Гладкая наклонная плоскость образует угол $\alpha$ с горизонтом. Поверхность наклонной плоскости плавно переходит в два касающихся её невесомых блока $1$ и $2$, радиус которых можно считать пренебрежимо малым.Через блоки перекинута гибкая верёвка с постоянной линейной плотностью массы $\lambda$, концы которой изначально расположены на одной горизонтали. Длина свисающей слева части верёвки равна $L_1$, а длина участка наклонной плоскости — $L$. Ускорение свободного падения $g$. Обозначим за $x$ перемещение вниз левого конца верёвки от начального положения (см.рис).Данная задача посвящена изучению динамики верёвки.
Часть A. Невесомые блоки (7.5 балла) Верёвку выводят из положения равновесия, сообщив ей малую скорость так, что её левый конец начал опускаться. Считайте, что веревка при движении не отрывается от блоков.
Определите скорость $v$ и ускорение $a$ левого конца верёвки в момент, когда левый конец опускается на величину $x$. Ответ выразите через $g$, $L_1$, $L$, $\alpha$ и $x$.
Определите величину смещения левого конца верёвки $x_1$ в тот момент времени, когда натяжение участка веревки, лежащего на наклонной плоскости, постоянно по длине этого участка. Ответ выразите через $L_1$, $L$ и $\alpha$. При каких соотношениях $L_1$, $L$ и $\alpha$ величина $x_1$ меньше начальной длины правого участка верёвки?
Определите максимальную силу натяжения верёвки в момент времени, когда ее левый конец сместился на расстояние $x$. Ответ выразите через $\lambda$, $g$, $L_1$, $L$, $\alpha$ и $x$. Полученные выражения применимы, пока верёвка движется без отрыва от блоков. Теперь исследуем, при каких условиях произойдет отрыв.
Определите величины смещения $x_{{max}(1)}$ и $x_{{max}(2)}$ левого конца верёвки, при котором она начинает терять контакт с блоками $1$ и $2$ соответственно, считая, что с другим блоком при этом контакт сохраняется. Ответы выразите через $L_1$, $L$ и $\alpha$. Далее считайте, что $L=2L_1$. Величина $L=1~\text{м}$, а ускорение свободного падения $g=10~\text{м}/\text{с}^2$.
Часть B. Движение с пружиной и грузом (4.5 балла) В данной части задачи к левому концу верёвки прикреплён груз массой $m$, а к правому концу верёвки — невесомая пружина. Рассматриваемая пружина начинает растягиваться, только если приложить к ее концам силу больше некоторой минимальной величины $F_0$, а сжиматься она не может. Качественный график зависимости силы упругости пружины от её удлинения приведён на рисунке ниже. Величину $F_0$ ($F_0 < mg$) и коэффициент жёсткости пружины $k$ ($k = \Delta F/\Delta l$) считайте заданными. Второй конец пружины закреплён, пружина ориентирована вертикально.Геометрические размеры веревки и ее начальное положение такие же, как и в части A.
Рассчитайте скорость верёвки в момент её отрыва от одного из блоков, если наклонная плоскость образует с горизонтом углы $\alpha_1=30^{\circ}$, $\alpha_2=45^{\circ}$ и $\alpha_3=60^{\circ}$.
Определите величину смещения $x_0$ левого конца верёвки, соответствующую положению равновесия системы. Ответ выразите через $m$, $\lambda$, $L_1$, $L$, $\alpha$, $g$, $k$ и $F_0$.
Положение равновесия из предыдущего пункта существует, если жесткость пружины превышает некоторое минимальное значение $k_{min}$. Определите $k_{min}$. Ответ выразите через $m$, $\lambda$, $L_1$, $L$, $\alpha$, $g$, $k$ и $F_0$. Далее везде считайте, что $k > k_{min}$. Обозначим потенциальную энергию груза и верёвки в поле тяжести за $W_{p(\text{г})}$ и $W_{p(\text{в})}$ соответственно, а потенциальную энергию деформации пружины — за $W_{p(\text{пр})}$. Потенциальная энергия $W_p$ всей системы является их суммой: $$W_p=W_{p(\text{г})}+W_{p(\text{в})}+W_{p(\text{пр})} $$
Найдите изменение потенциальной энергии системы $\Delta{W}_p$ при смещении левого конца верёвки на величину $x$. Ответ выразите через $m$, $\lambda$, $L_1$, $L$, $\alpha$, $g$, $k$, $F_0$ и $x$.
Если принять потенциальную энергию $W_p$ в положении равновесия равной нулю, то ее можно представить в виде $$W_p=\cfrac{A(x-B)^2}{2}. $$W_p=\cfrac{A(x-B)^2}{2}. $$W_p=\cfrac{A(x-B)^2}{2}. $$ $$W_p=\cfrac{A(x-B)^2}{2}. $$ $$W_p=\cfrac{A(x-B)^2}{2}. $$ Определите $A$ и $B$. Ответы выразите через $m$, $\lambda$, $L_1$, $L$, $\alpha$, $g$, $k$ и $F_0$. Параметры системы таковы, что если её без начальной скорости отпустить из начального положения, то правый конец нити не достигает уровня блока $2$.
Определите максимальную скорость груза $v_{max}$ и его смещение от начального положения $x_{max}$, если систему отпустить без начальной скорости. Ответы выразите через $m$, $\lambda$, $L_1$, $L$, $\alpha$, $g$, $k$ и $F_0$.
Какую минимальную скорость $v_{min}$ должен иметь груз в начальном положении, чтобы правый конец нити достиг уровня блока $2$? Ответ выразите через $m$, $\lambda$, $L_1$, $L$, $\alpha$, $g$, $k$ и $F_0$.
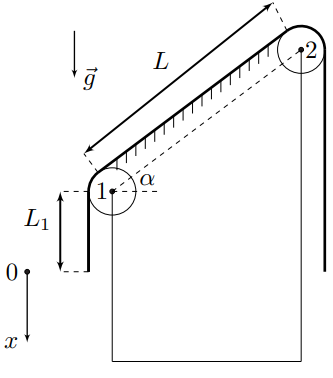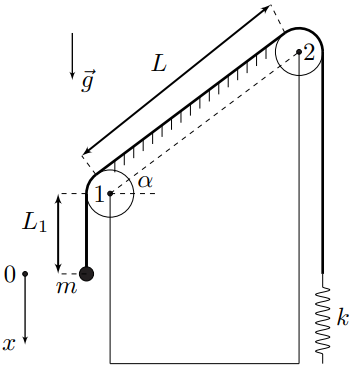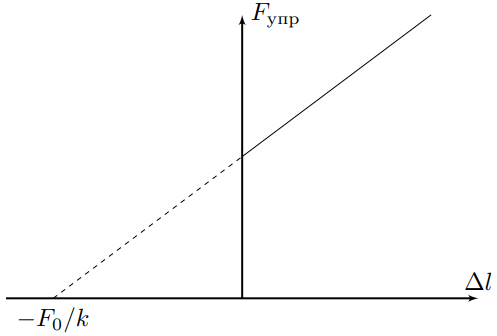
Определите скорость $v$ и ускорение $a$ левого конца верёвки в момент, когда левый конец опускается на величину $x$. Ответ выразите через $g$, $L_1$, $L$, $\alpha$ и $x$.
Решение: Первое решение: Длина свисающей справа части верёвки равна $L_2=L_1+L\sin\alpha$, а полная длина верёвки составляет: $$l=2L_1+L(1+\sin\alpha){.}$$ Воспользуемся законом сохранения механической энергии: $$\cfrac{mv^2}{2}=-\Delta{W}_p{,}$$ где $m=\lambda l$ — масса верёвки, а $\Delta{W}_p$ — изменение её потенциальной энергии в поле тяжести. Изменение потенциальной энергии верёвки в поле тяжести равно изменению потенциальной энергии участка верёвки длиной $x$, координата $x_C$ центра масс которого изменилась от значения $x_{C_1}=-x/2$ до $x_{C_2}=x/2$. Отсюда имеем: $$\Delta{W}_p=-\lambda x\cdot g\cdot(x_{C_2}-x_{C_1})=-\lambda gx^2{.}$$ Подставляя $\Delta{W}_p$ в закон сохранения механической энергии, получим: $$\cfrac{mv^2}{2}=\cfrac{\lambda lv^2}{2}=\lambda gx^2\Rightarrow v=x\sqrt{\cfrac{2g}{l}}{,}$$ откуда: Поскольку скорость $v(x)$ и перемещение $x$ связаны прямой пропорциональностью:$$a=v\sqrt{\cfrac{2g}{l}}=\cfrac{2gx}{l}{,}$$откуда: Второе решение: Запишем уравнение движения каждого из участков верёвки: $$\lambda(L_1+x)a=\lambda(L_1+x)g-T_1\qquad \lambda La=T_1-T_2+\lambda gL\sin\alpha\qquad \lambda (L_2-x)a=T_2-\lambda (L_2-x)g{,}$$ где $T_1$ и $T_2$ – силы натяжения верёвки вблизи блоков $1$ и $2$ соответственно. Складывая уравнения, получим: $$\lambda(L_1+L_2+L)a=\lambda g(L_1+L\sin\alpha-L_2+2x){,}$$ откуда Домножая выражение для ускорения на скорость, получим:$$av=\cfrac{d(v^2/2)}{dt}=\cfrac{2gxv}{2L_1+L(1+\sin\alpha)}=\cfrac{g}{2L_1+L(1+\sin\alpha)}\cfrac{d(x^2)}{dt}$$Интегрируя, получим:$$\cfrac{v^2}{2}=\cfrac{gx^2}{2L_1+L(1+\sin\alpha)}{,}$$откуда:
Ответ: $$v=x\sqrt{\cfrac{2g}{2L_1+L(1+\sin\alpha)}}{.}$$  Поскольку скорость $v(x)$ и перемещение $x$ связаны прямой пропорциональностью:$$a=v\sqrt{\cfrac{2g}{l}}=\cfrac{2gx}{l}{,}$$откуда:
Ответ: $$a=\cfrac{2gx}{2L_1+L(1+\sin\alpha)}{.}$$  Второе решение: Запишем уравнение движения каждого из участков верёвки: $$\lambda(L_1+x)a=\lambda(L_1+x)g-T_1\qquad \lambda La=T_1-T_2+\lambda gL\sin\alpha\qquad \lambda (L_2-x)a=T_2-\lambda (L_2-x)g{,}$$ где $T_1$ и $T_2$ – силы натяжения верёвки вблизи блоков $1$ и $2$ соответственно. Складывая уравнения, получим: $$\lambda(L_1+L_2+L)a=\lambda g(L_1+L\sin\alpha-L_2+2x){,}$$ откуда
Ответ: $$a=\cfrac{2gx}{2L_1+L(1+\sin\alpha)}{.}$$  Домножая выражение для ускорения на скорость, получим:$$av=\cfrac{d(v^2/2)}{dt}=\cfrac{2gxv}{2L_1+L(1+\sin\alpha)}=\cfrac{g}{2L_1+L(1+\sin\alpha)}\cfrac{d(x^2)}{dt}$$Интегрируя, получим:$$\cfrac{v^2}{2}=\cfrac{gx^2}{2L_1+L(1+\sin\alpha)}{,}$$откуда:
Ответ: $$v=x\sqrt{\cfrac{2g}{2L_1+L(1+\sin\alpha)}}$$

Определите величину смещения левого конца верёвки $x_1$ в тот момент времени, когда натяжение участка веревки, лежащего на наклонной плоскости, постоянно по длине  этого участка. Ответ выразите через $L_1$, $L$ и $\alpha$.  При каких соотношениях $L_1$, $L$ и $\alpha$ величина $x_1$ меньше начальной длины правого участка верёвки?
Решение: Введём ось $y$, направленную вдоль наклонной плоскости от блока $1$ к блоку $2$. Запишем в проекции на ось $y$ второй закон Ньютона для участка верёвки длиной $dy$, лежащего на наклонной плоскости:$$dT+\lambda g\sin\alpha dy=\lambda ady{.}$$Величина $dT=0$ при $a(x_1)=g\sin\alpha$. Отсюда:$$\cfrac{2gx_1}{l}=g\sin\alpha\Rightarrow x_1=\cfrac{l\sin\alpha}{2}{,}$$откуда: Сравним величину $x_1$ с величиной $L_2$:$$x_1=L_1\sin\alpha+\cfrac{L\sin\alpha(1+\sin\alpha)}{2}\qquad L_2=L_1+L\sin\alpha{.}$$Коэффициенты перед $L_1$ и $L$ в выражении для $L_2$ больше соответствующих коэффициентов в выражении для $x_1$, поэтому:
Ответ: $$x_1=L_1\sin\alpha+\cfrac{L\sin\alpha(1+\sin\alpha)}{2}{.}$$  Сравним величину $x_1$ с величиной $L_2$:$$x_1=L_1\sin\alpha+\cfrac{L\sin\alpha(1+\sin\alpha)}{2}\qquad L_2=L_1+L\sin\alpha{.}$$Коэффициенты перед $L_1$ и $L$ в выражении для $L_2$ больше соответствующих коэффициентов в выражении для $x_1$, поэтому:
Ответ: При любых соотношениях $L_1$, $L$ и $\alpha$.

Определите максимальную силу натяжения верёвки  в момент времени, когда ее левый конец сместился на расстояние $x$. Ответ выразите через $\lambda$, $g$, $L_1$, $L$, $\alpha$ и $x$.
Решение: На вертикальных участках верёвки наибольшая сила натяжения достигается в точках касания блоков, поскольку ускорение $a(x)$ всегда меньше $g$. Обозначим за $T_1$ и $T_2$ силу натяжения верёвки в точках касания блоков $1$ и $2$ соответственно.Из второго закона Ньютона для левого вертикального участка верёвки получим: $$\lambda(L_1+x)g-T_1=\lambda(L_1+x)a\qquad T_2-\lambda(L_2-x)g=\lambda(L_2-x)a{,}$$откуда:$$T_1=\lambda(L_1+x)(g-a)\qquad T_2=\lambda(L_2-x)(g+a){.}$$Проанализируем наклонный участок верёвки. Из решения пункта $\mathrm{A2}$ следует: $$\cfrac{dT}{dy}=\lambda(a-g\sin\alpha) {.}$$При $x\leq x_1$ величина $dT/dy$ не положительна, а при $x\geq x_1$ — неотрицательна, откуда следует, что:$$T_{max}=\begin{cases}T_1\quad\text{при}\quad x\geq x_1\\T_2\quad\text{при}\quad x\leq x_1\end{cases}$$Подставляя выражения для $a$, $L_2$ и $x_1$, получим:
Ответ: $$T_{max}=\begin{cases}\cfrac{\lambda g(L_1+x)(2L_1+L(1+\sin\alpha)-2x)}{2L_1+L(1+\sin\alpha)}\quad \text{при}\quad x\geq L_1\sin\alpha+\cfrac{L\sin\alpha(1+\sin\alpha)}{2}\\\cfrac{\lambda g(L_1+L\sin\alpha-x)(2L_1+L(1+\sin\alpha)+2x)}{2L_1+L(1+\sin\alpha)}\quad \text{при}\quad x\leq L_1\sin\alpha+\cfrac{L\sin\alpha(1+\sin\alpha)}{2}\end{cases}$$

Определите величины смещения $x_{{max}(1)}$ и $x_{{max}(2)}$ левого конца верёвки, при котором она начинает терять контакт с блоками $1$ и $2$ соответственно, считая, что с другим блоком при этом контакт сохраняется. Ответы выразите через $L_1$, $L$ и $\alpha$.
Решение: Запишем для участка верёвки массой $dm=\lambda dl$ второй закон Ньютона:$$dm\vec{a}=d\vec{T}+dm\vec{g}+d\vec{N}{.}$$При отрыве $d\vec{N}=0$, поэтому:$$dm\vec{a}=d\vec{T}+dm\vec{g}{.}$$Пусть $\rho$ — радиус кривизны рассматриваемой поверхности, тогда $dl=\rho d\varphi$, где $d\varphi$ — угол поворота касательной к верёвке на рассматриваемом участке $dl$. Спроецируем уравнение движения на направление нормали, направленное к центру кривизны:$$dma_n=\lambda\rho d\varphi\cdot\cfrac{v^2}{\rho}=\lambda v^2d\varphi=Td\varphi+\lambda\rho d\varphi\cdot g_n{.}$$где $g_n$ — проекция ускорения свободного падения на направление нормали.Поскольку радиус блоков мал — условие отрыва следующее:$$T=\lambda v^2{.}$$Временно переобозначим величины $x_{max(1)}$ и $x_{max(2)}$ за $x_1$ и $x_2$ соответственно.Уравнение для $x_1$ следующее:$$\cfrac{\lambda g(L_1+x_1)(2L_1+L(1+\sin\alpha)-2x_1)}{2L_1+L(1+\sin\alpha)}=\cfrac{2\lambda gx^2_1}{2L_1+L(1+\sin\alpha)}{.}$$откуда:$$4x^2_1-x_1L(1+\sin\alpha)-L_1(2L_1+L(1+\sin\alpha))=0{.}$$У данного квадратного уравнения один положительный корень, поэтому: Уравнение для $x_2$ следующее:$$\cfrac{\lambda g(L_1+L\sin\alpha-x_2)(2L_1+L(1+\sin\alpha)+2x_2)}{2L_1+L(1+\sin\alpha)}=\cfrac{2\lambda gx^2_2}{2L_1+L(1+\sin\alpha)}{,}$$откуда:$$4x^2_2+x_2L(1-\sin\alpha)-(L_1+L\sin\alpha)(2L_1+L(1+\sin\alpha))=0{.}$$У данного квадратного уравнения один положительный корень, поэтому:
Ответ: $$x_{max(1)}=\cfrac{L(1+\sin\alpha)}{8}+\sqrt{\left(\cfrac{L(1+\sin\alpha)}{8}\right)^2+\cfrac{L_1(2L_1+L(1+\sin\alpha))}{4}}{.}$$  Уравнение для $x_2$ следующее:$$\cfrac{\lambda g(L_1+L\sin\alpha-x_2)(2L_1+L(1+\sin\alpha)+2x_2)}{2L_1+L(1+\sin\alpha)}=\cfrac{2\lambda gx^2_2}{2L_1+L(1+\sin\alpha)}{,}$$откуда:$$4x^2_2+x_2L(1-\sin\alpha)-(L_1+L\sin\alpha)(2L_1+L(1+\sin\alpha))=0{.}$$У данного квадратного уравнения один положительный корень, поэтому:
Ответ: $$x_{max(2)}=-\cfrac{L(1-\sin\alpha)}{8}+\sqrt{\left(\cfrac{L(1-\sin\alpha)}{8}\right)^2+\cfrac{(L_1+L\sin\alpha)(2L_1+L(1+\sin\alpha))}{4}}{.}$$

Рассчитайте скорость верёвки в момент её отрыва от одного из блоков, если наклонная плоскость образует с горизонтом углы $\alpha_1=30^{\circ}$, $\alpha_2=45^{\circ}$ и $\alpha_3=60^{\circ}$.
Решение: Для каждого из углов отрыв достигается при $x$, равном меньшей из соответствующих данному углу величин $x_{max(1)}$ и $x_{max(2)}$. Рассчитаем их: $\alpha,^{\circ}$$x_{max(1)},\text{м}$$x_{max(2)},\text{м}$$30$$0{.}777$$0{.}731$$45$$0{.}833$$0{.}868$$60$$0{.}876$$0{.}973$ Таким образом, при угле $\alpha_1$ верёвка впервые теряет контакт со вторым блоком, а при углах $\alpha_2$ и $\alpha_3$ — с первым.Отсюда находим: | $\alpha,^{\circ}$ | $x_{max(1)},\text{м}$ | $x_{max(2)},\text{м}$ | | --- | --- | --- | | $30$ | $0{.}777$ | $0{.}731$ | | $45$ | $0{.}833$ | $0{.}868$ | | $60$ | $0{.}876$ | $0{.}973$ |
Ответ: $$v_1=2{.}068~\text{м}/\text{с}\qquad v_2=2{.}264~\text{м}/\text{с}\qquad v_3=2{.}314~\text{м}/\text{с}{.}$$

Определите величину смещения $x_0$ левого конца верёвки, соответствующую положению равновесия системы. Ответ выразите через $m$, $\lambda$, $L_1$, $L$, $\alpha$, $g$, $k$ и $F_0$.
Решение: Запишем условия равновесия для трёх участков верёвки:$$T_1=\lambda g(L_1+x_0)+mg\qquad T_2-T_1=\lambda gL\sin\alpha\qquad T_2=\lambda g(L_2-x_0)+F_\text{упр}{,}$$откуда:$$F_\text{упр}=\lambda g(L\sin\alpha+L_1+x_0+x_0-L_1-L\sin\alpha)+mg=mg+2\lambda gx_0{.}$$Поскольку $F_\text{упр}=F_0+kx_0$, получим:
Ответ: $$x_0=\cfrac{mg-F_0}{k-2\lambda g}{.}$$

Положение равновесия из предыдущего пункта существует, если жесткость пружины превышает некоторое минимальное значение $k_{min}$. Определите $k_{min}$. Ответ выразите через $m$, $\lambda$, $L_1$, $L$, $\alpha$, $g$, $k$ и $F_0$. Далее везде считайте, что $k > k_{min}$.
Решение: Знаменатель полученного в пункте $\mathrm{B1}$ должен быть положительным, поэтому имеем ограничение:$$k>2\lambda g{.}$$Величина $x_0$ также ограничена длиной $L_2$ правого вертикального участка верёвки, поэтому:$$x_0=\cfrac{mg-F_0}{k-2\lambda g}\leq L_1+L\sin\alpha\Rightarrow k\geq 2\lambda g+\cfrac{mg-F_0}{L_1+L\sin\alpha}{.}$$Последнее ограничение является более существенным, поэтому имеем:
Ответ: $$k_{min}=2\lambda g+\cfrac{mg-F_0}{L_1+L\sin\alpha}{.}$$

Найдите изменение потенциальной энергии системы $\Delta{W}_p$ при смещении левого конца верёвки на величину $x$. Ответ выразите через $m$, $\lambda$, $L_1$, $L$, $\alpha$, $g$, $k$, $F_0$ и $x$.
Решение: Для величин $\Delta{W}_{p(\text{г})}$ и $\Delta{W}_{p(\text{в})}$ имеем:$$\Delta{W}_{p(\text{г})}=-mgx\qquad \Delta{W}_{p(\text{г})}=-\lambda gx^2{.}$$Изменение потенциальной энергии деформации пружины $\Delta{W}_{p(\text{деф})}$ равно площади под графиком $F_\text{упр}(\Delta{l})$ и составляет:$$\Delta{W}_{p(\text{деф})}=F_0x+\cfrac{kx^2}{2}{.}$$Окончательно:
Ответ: $$\Delta{W}_p=\cfrac{(k-2\lambda g)x^2}{2}-(mg-F_0)x{.}$$

Если принять потенциальную энергию $W_p$ в положении равновесия равной нулю, то ее можно представить в виде  $$W_p=\cfrac{A(x-B)^2}{2}.  $$  Определите $A$ и $B$. Ответы выразите через $m$, $\lambda$, $L_1$, $L$, $\alpha$, $g$, $k$ и $F_0$.
Решение: Из выражения для $\Delta{W}_p$ имеем:$$W_p=\cfrac{(k-2\lambda g)x^2}{2}-(mg-F_0)x+C=\cfrac{k-2\lambda g}{2}\left(x-\cfrac{mg-F_0}{k-2\lambda g}\right)^2-\cfrac{(mg-F_0)^2}{2(k-2\lambda g)}+C{.}$$Определяя потенциальную энергию в положении равновесия равной нулю:$$W_p=\cfrac{k-2\lambda g}{2}\left(x-\cfrac{mg-F_0}{k-2\lambda g}\right)^2{.}$$Таким образом:
Ответ: $$A=k-2\lambda g\qquad B=\cfrac{mg-F_0}{k-2\lambda g}{.}$$

Определите максимальную скорость груза $v_{max}$ и его смещение от начального положения $x_{max}$, если систему отпустить без начальной скорости.  Ответы выразите через $m$, $\lambda$, $L_1$, $L$, $\alpha$, $g$, $k$ и $F_0$.
Решение: Максимальная скорость груза достигается в точке с координатой $x_0$ и определяется из закона сохранения механической энергии:$$\cfrac{(m+\lambda(2L_1+L(1+\sin\alpha))v^2_{max}}{2}=\cfrac{Ax^2_0}{2}{,}$$откуда: Величина $x_{max}$ достигается в момент остановки груза, т.е определяется из условия:$$\cfrac{A(x_{max}-x_0)^2}{2}=\cfrac{Ax^2_0}{2}\Rightarrow x_{max}=2x_0{,}$$откуда:
Ответ: $$v_{max}=\cfrac{mg-F_0}{k-2\lambda g}\sqrt{\cfrac{k-2\lambda g}{m+\lambda(2L_1+L(1+\sin\alpha)}}{.}$$  Величина $x_{max}$ достигается в момент остановки груза, т.е определяется из условия:$$\cfrac{A(x_{max}-x_0)^2}{2}=\cfrac{Ax^2_0}{2}\Rightarrow x_{max}=2x_0{,}$$откуда:
Ответ: $$x_{max}=\cfrac{2(mg-F_0)}{k-2\lambda g}{.}$$

Какую минимальную скорость $v_{min}$ должен иметь груз в начальном положении, чтобы правый конец нити достиг уровня блока $2$? Ответ выразите через $m$, $\lambda$, $L_1$, $L$, $\alpha$, $g$, $k$ и $F_0$.
Решение: Груз должен остановиться в момент, когда опускается на величину $L_2$. Из закона сохранения механической энергии:$$\cfrac{A(L_2-x_0)^2}{2}=\cfrac{Ax^2_0}{2}+\cfrac{(m+\lambda(2L_1+L(1+\sin\alpha))v^2_{min}}{2}{,}$$откуда:
Ответ: $$v_{min}=\sqrt{\cfrac{k-2\lambda g}{m+\lambda(2L_1+L(1+\sin\alpha)}(L_1+L\sin\alpha)\left(L_1+L\sin\alpha-\cfrac{2(mg-F_0)}{k-2\lambda g}\right)}$$
Темы:
T, Динамика, ЗСЭ, Сборы XY, W, Веревка, 2024